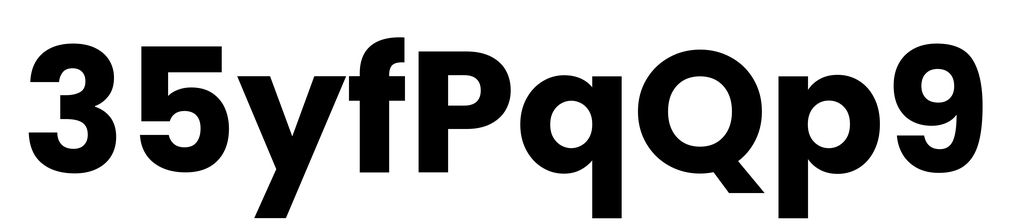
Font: Poppins-Bold